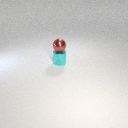
small cyan metal cylinder below small red metal sphere